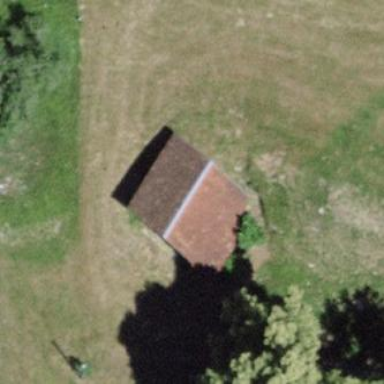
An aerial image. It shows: Rural barn.